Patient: sex M, age 35
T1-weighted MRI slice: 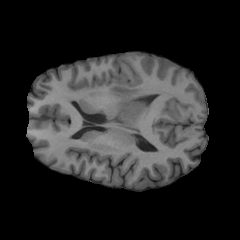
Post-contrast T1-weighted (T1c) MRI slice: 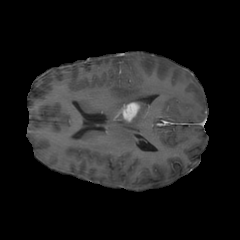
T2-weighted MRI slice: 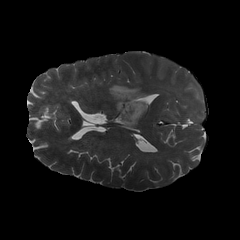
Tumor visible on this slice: yes
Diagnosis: Glioblastoma, IDH-wildtype
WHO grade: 4